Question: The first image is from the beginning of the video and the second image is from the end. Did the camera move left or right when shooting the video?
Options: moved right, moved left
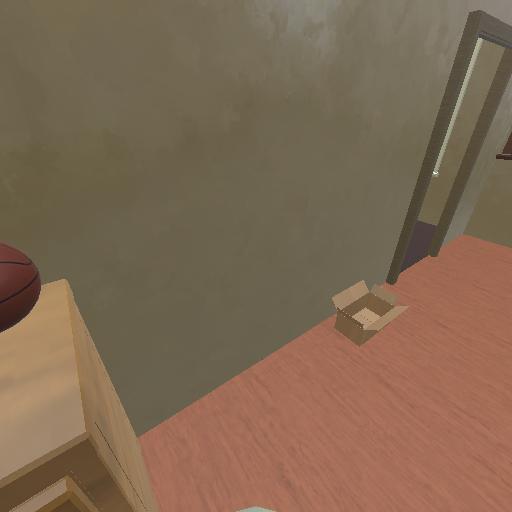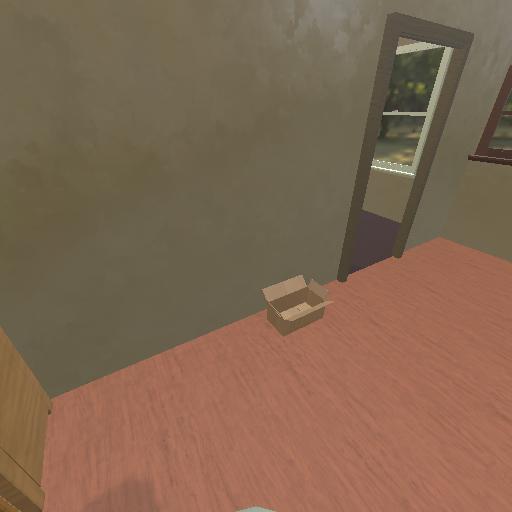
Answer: moved right